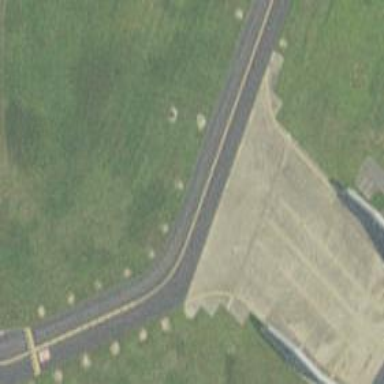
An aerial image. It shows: View of taxiway at the airport.